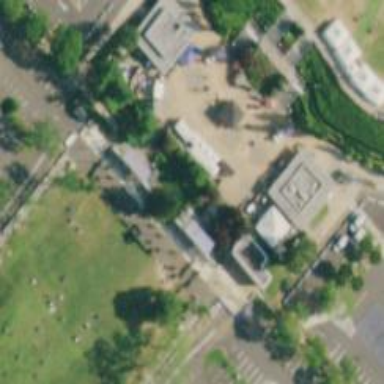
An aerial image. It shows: Historic memorial.